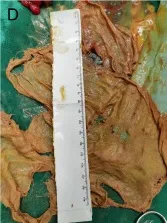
Which contained a 20 x 20-cm gauze.
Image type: medical_photograph (other_medical_photograph)